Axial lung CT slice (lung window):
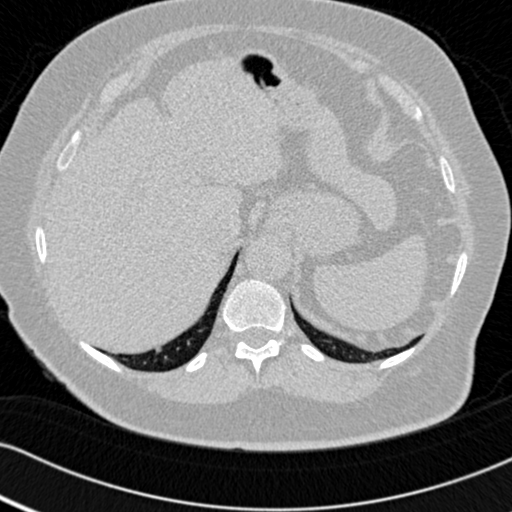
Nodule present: no